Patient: sex M, age 38
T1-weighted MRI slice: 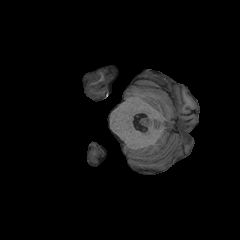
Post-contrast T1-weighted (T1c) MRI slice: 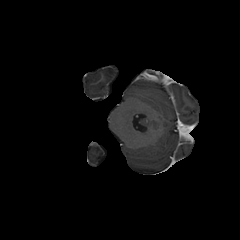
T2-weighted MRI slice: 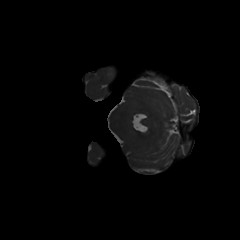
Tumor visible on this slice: no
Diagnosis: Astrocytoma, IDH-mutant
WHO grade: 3